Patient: sex F, age 34
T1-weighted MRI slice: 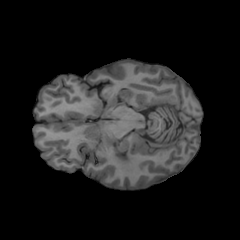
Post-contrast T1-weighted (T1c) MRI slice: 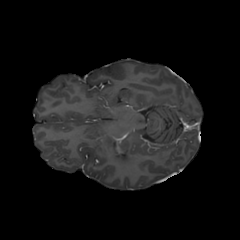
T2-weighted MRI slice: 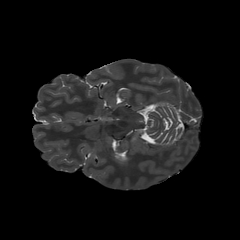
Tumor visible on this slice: yes
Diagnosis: Astrocytoma, IDH-mutant
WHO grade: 3